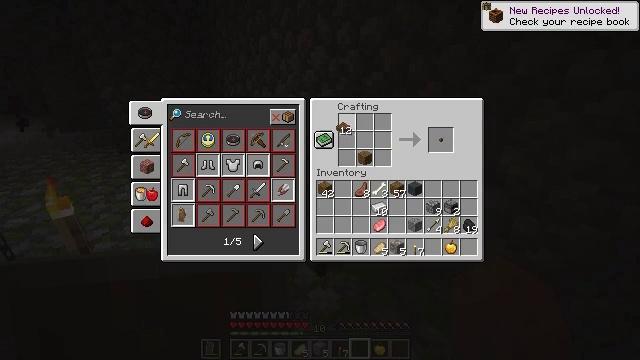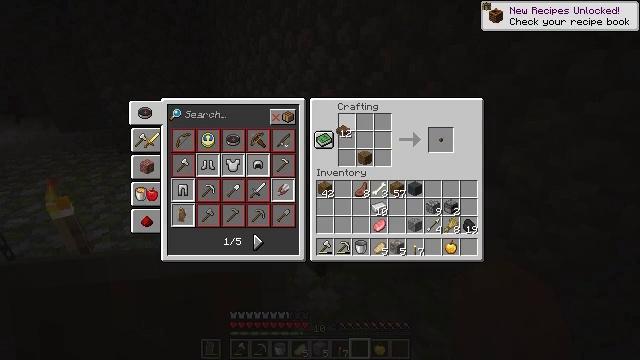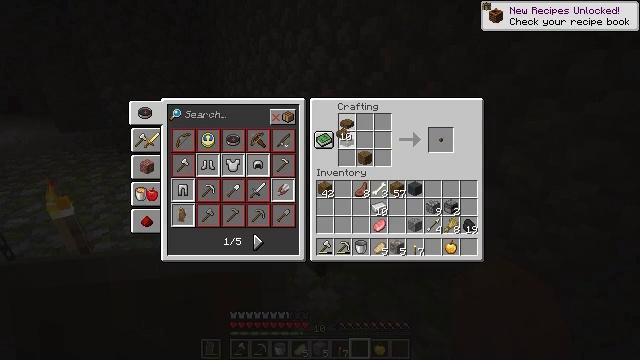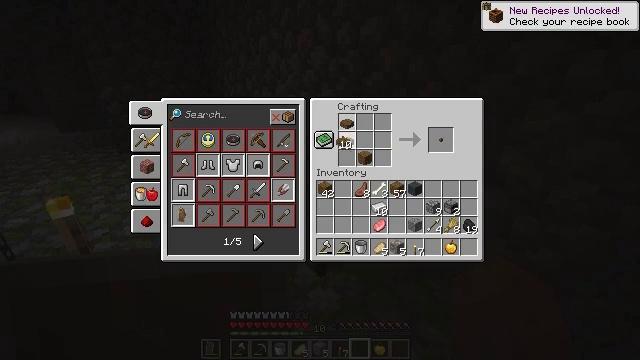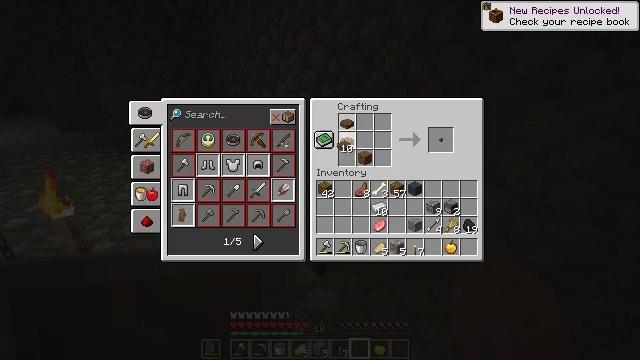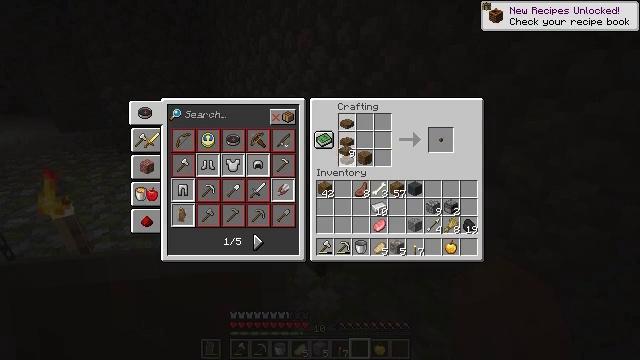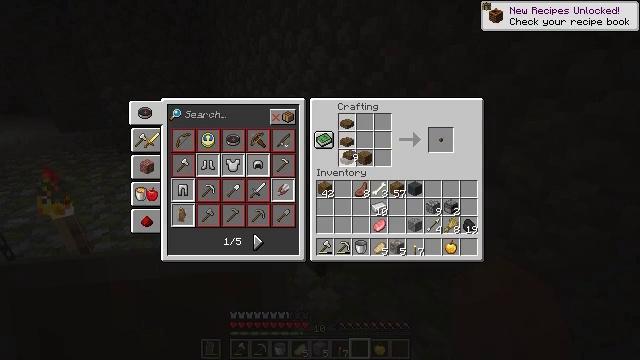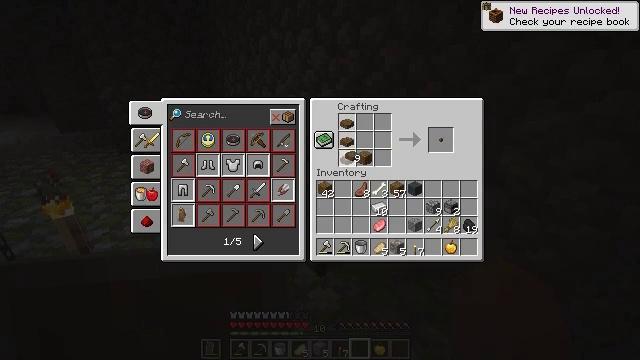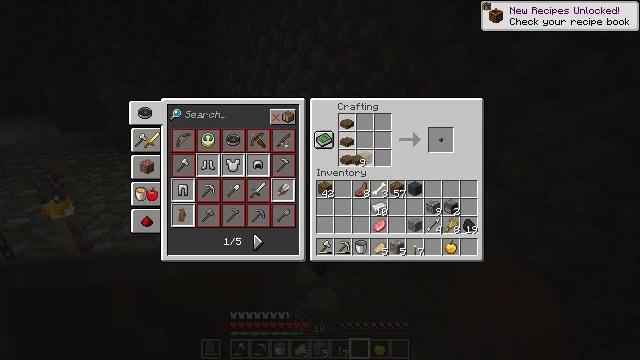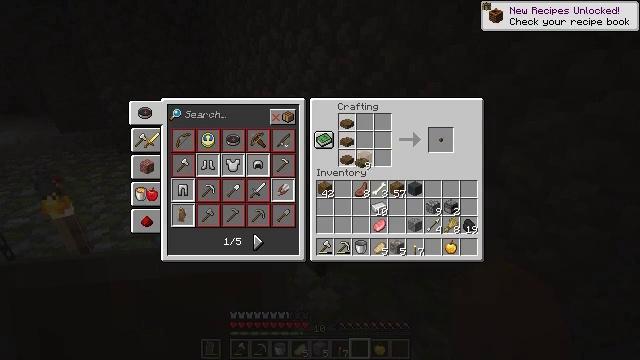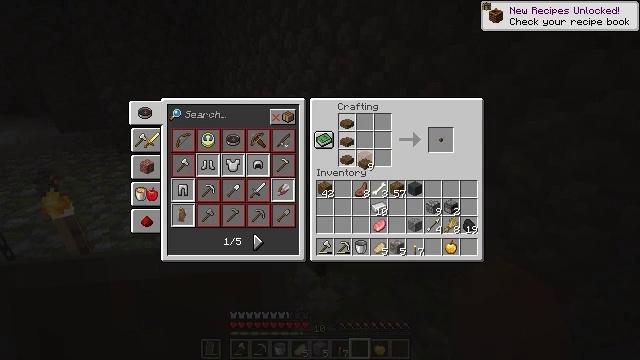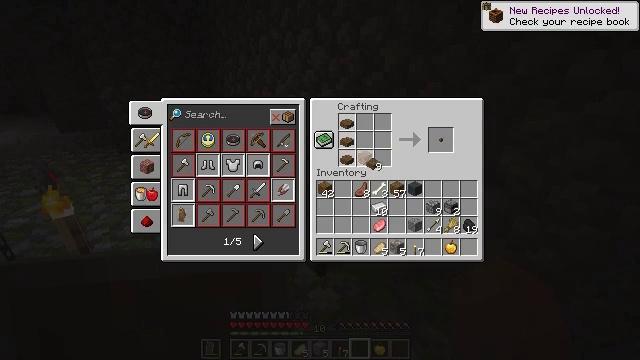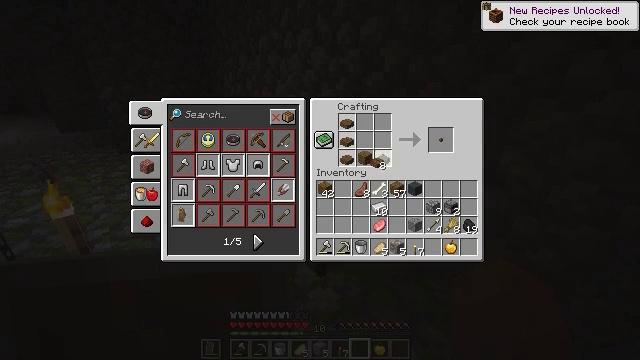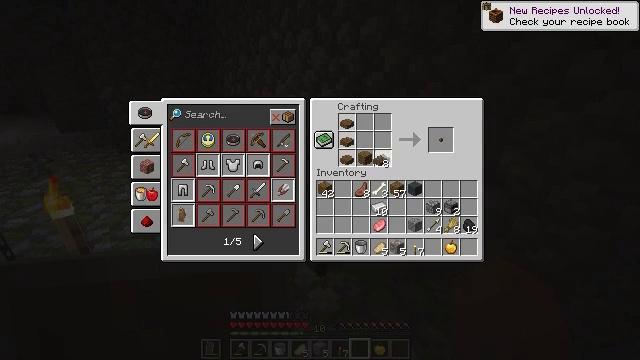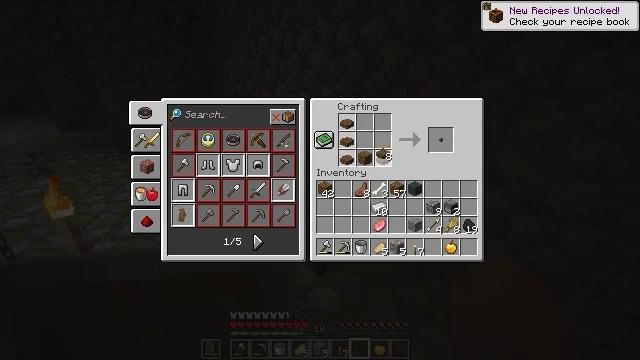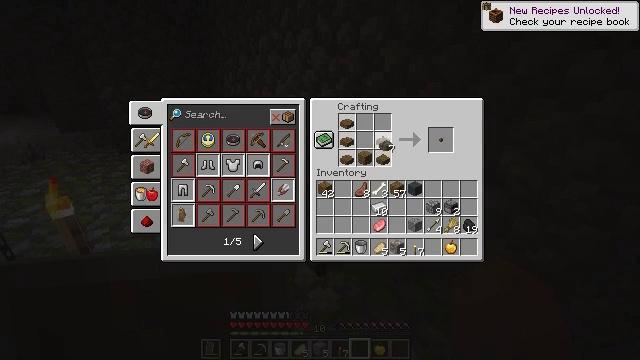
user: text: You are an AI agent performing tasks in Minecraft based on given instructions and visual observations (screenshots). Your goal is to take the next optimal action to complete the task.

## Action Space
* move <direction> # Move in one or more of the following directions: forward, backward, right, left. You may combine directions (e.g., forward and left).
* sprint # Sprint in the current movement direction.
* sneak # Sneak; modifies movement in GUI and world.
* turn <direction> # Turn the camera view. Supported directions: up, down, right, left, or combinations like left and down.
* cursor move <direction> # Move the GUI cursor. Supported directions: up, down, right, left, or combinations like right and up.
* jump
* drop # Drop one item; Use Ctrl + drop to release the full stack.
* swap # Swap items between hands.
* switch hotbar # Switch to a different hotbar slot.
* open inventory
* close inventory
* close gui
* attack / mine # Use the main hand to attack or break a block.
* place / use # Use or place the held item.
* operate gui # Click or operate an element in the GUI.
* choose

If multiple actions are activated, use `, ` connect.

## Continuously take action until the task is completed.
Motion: motion action
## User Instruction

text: Craft a composter using the crafting grid.
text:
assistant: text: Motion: choose
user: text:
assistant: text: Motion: choose
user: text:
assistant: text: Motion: cursor move down, choose
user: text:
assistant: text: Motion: choose
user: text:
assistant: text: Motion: choose
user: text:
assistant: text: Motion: choose
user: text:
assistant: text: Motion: choose
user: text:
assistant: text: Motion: choose
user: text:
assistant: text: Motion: choose
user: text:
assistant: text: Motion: choose
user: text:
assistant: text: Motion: cursor move right, choose
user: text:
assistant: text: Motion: choose
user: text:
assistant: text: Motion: choose
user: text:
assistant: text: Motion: choose
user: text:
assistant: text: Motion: cursor move up, choose
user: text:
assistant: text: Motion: cursor move up, choose
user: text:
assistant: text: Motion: choose
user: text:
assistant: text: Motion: choose
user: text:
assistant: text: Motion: choose
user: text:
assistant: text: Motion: choose
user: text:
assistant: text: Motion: no_op
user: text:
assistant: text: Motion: cursor move left and down
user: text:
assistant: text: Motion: cursor move left and down
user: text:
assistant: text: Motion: no_op
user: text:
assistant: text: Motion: no_op
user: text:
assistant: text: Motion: no_op
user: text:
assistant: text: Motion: operate gui
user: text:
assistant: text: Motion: operate gui
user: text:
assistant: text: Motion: operate gui
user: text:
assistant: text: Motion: no_op